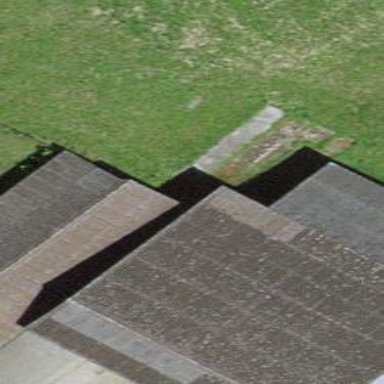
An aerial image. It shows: Barn.